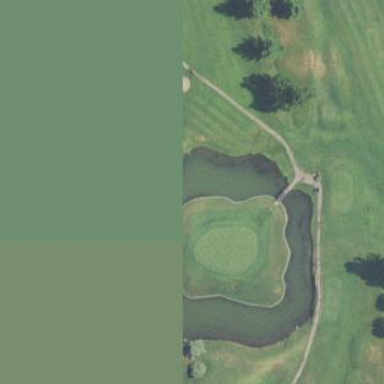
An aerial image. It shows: Water hazard on golf course. The hazard is natural water feature.